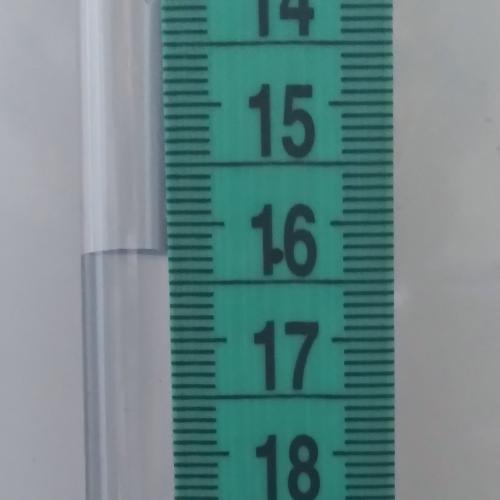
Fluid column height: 16.3 cm